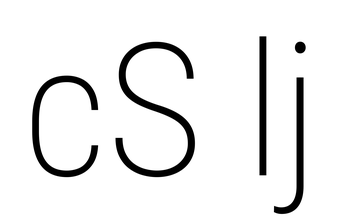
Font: Roboto_Condensed_ExtraLight